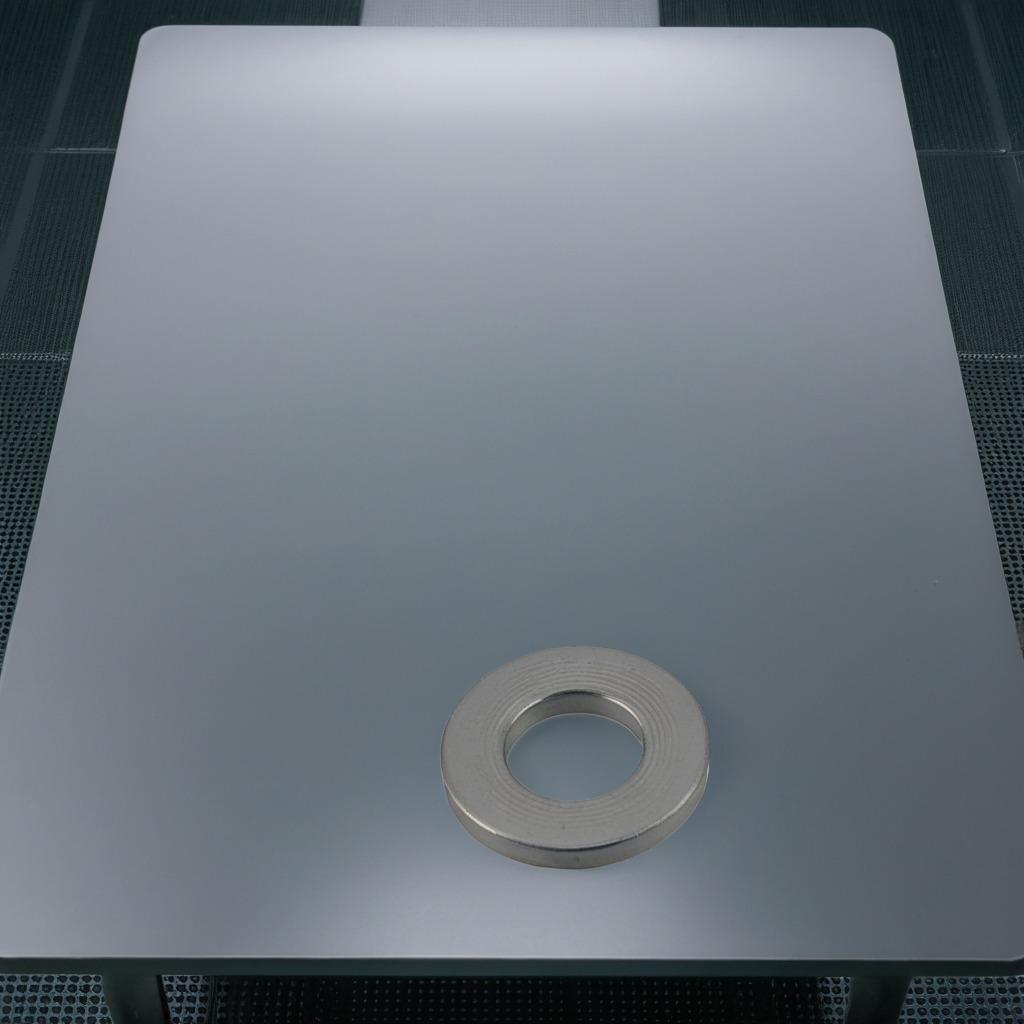
A flat metal washer is lying on a clean empty table in a railway signal maintenance room lit by harsh overhead fluorescents.